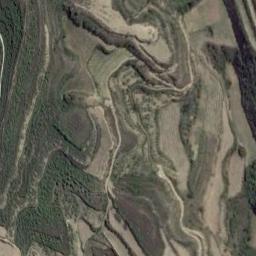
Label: terrace